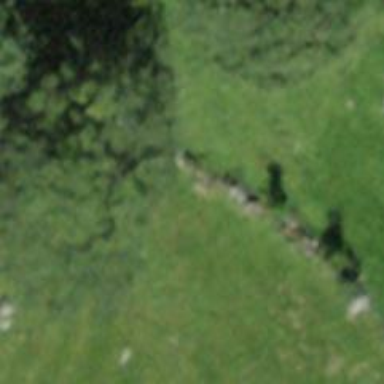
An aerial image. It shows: Wall made of dry stone.